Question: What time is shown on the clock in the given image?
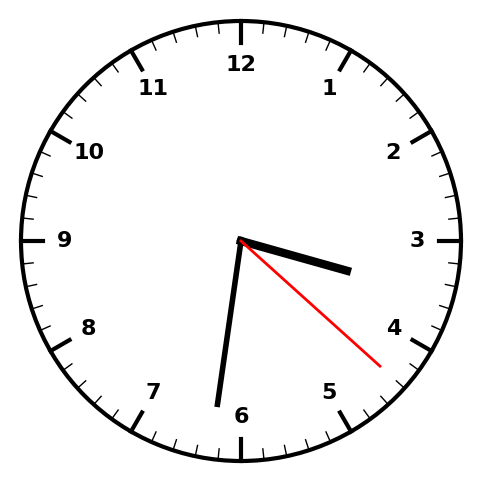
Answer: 03:31:22